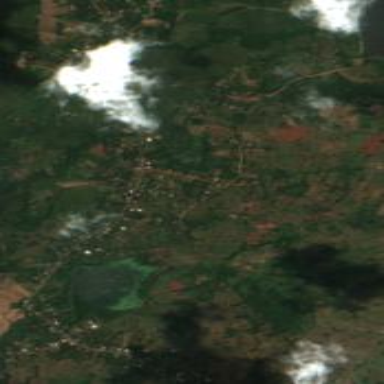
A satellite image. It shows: Village.